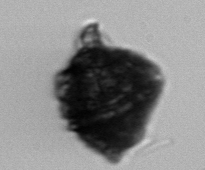
Label: Gonyaulax